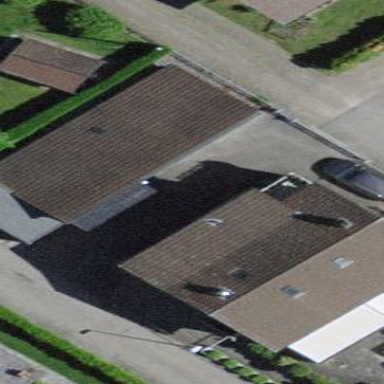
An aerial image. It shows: Shed building.